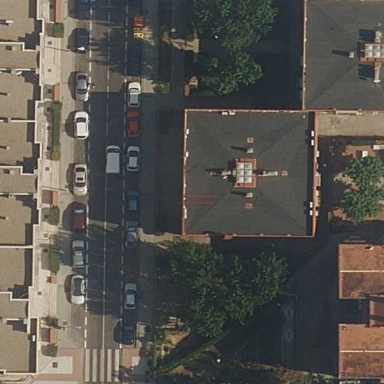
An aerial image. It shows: Residential building.